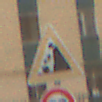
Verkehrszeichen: SteinschlagRechts
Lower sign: Geschwindigkeit90
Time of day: MorningAfternoon
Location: Outdoor (Urban)
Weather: Overcast
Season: NotSpecified
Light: Natural